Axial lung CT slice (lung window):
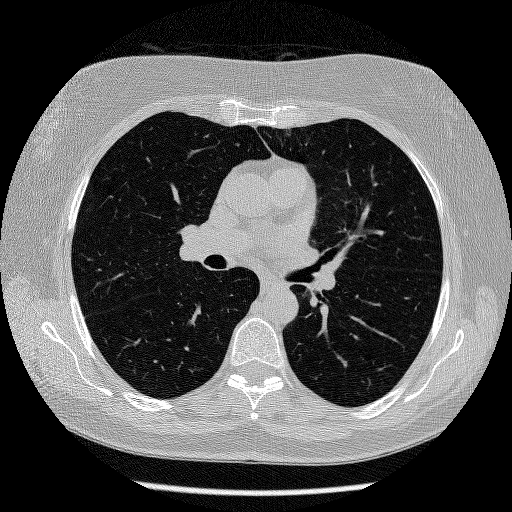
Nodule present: no